Question: I try to make a corner in the cells of my QCalendarWidget. So I made a QItemDelegate in which I draw my triangle.
As the screenshot shows, the delegate works fine on the first column, but is completely broken on the others.
I don't understand where this comes from (I'm new to Qt, so maybe I did something wrong).
Here is the code:
'''
# ---------------------------------
# ------ CalendarDayDelegate ------
class CalendarDayDelegate(QItemDelegate):
def __init__(self, parent=None, projects=None):
super(CalendarDayDelegate, self).__init__(parent=parent)
self.projects = projects
def paint(self, painter, option, index):
painter._date_flag = index.row() > 0
super(CalendarDayDelegate, self).paint(painter, option, index)
if painter._date_flag:
rect = option.rect
corner = QPolygon([
rect.topRight(),
QPoint(rect.center().x() + (rect.center().x() / 2), rect.top()),
QPoint(rect.bottomRight().x(), rect.center().y())
])
painter.save()
painter.setRenderHint(painter.Antialiasing)
painter.setBrush(QBrush(QColor(Qt.darkGreen)))
painter.setPen(QPen(QColor(Qt.darkGreen)))
painter.drawPolygon(corner)
painter.restore()
def drawDisplay(self, painter, option, rect, text):
if painter._date_flag:
option.displayAlignment = Qt.AlignTop | Qt.AlignLeft
super(CalendarDayDelegate, self).drawDisplay(painter, option, rect, text)
# ----------------------
# ------ Calendar ------
class MonthReviewCalendar(QCalendarWidget):
def __init__(self, parent=None):
super(MonthReviewCalendar, self).__init__(parent=parent)
self._init_calendar()
def _init_calendar(self):
self.setVerticalHeaderFormat(
self.verticalHeaderFormat().NoVerticalHeader
)
self.setFirstDayOfWeek(Qt.Monday)
self.calendar_view = self.findChild(
QTableView, "qt_calendar_calendarview"
)
self.calendar_delegate = CalendarDayDelegate(
projects=self._raw_projects
)
self.calendar_view.setItemDelegate(self.calendar_delegate)
'''
And the screenshot

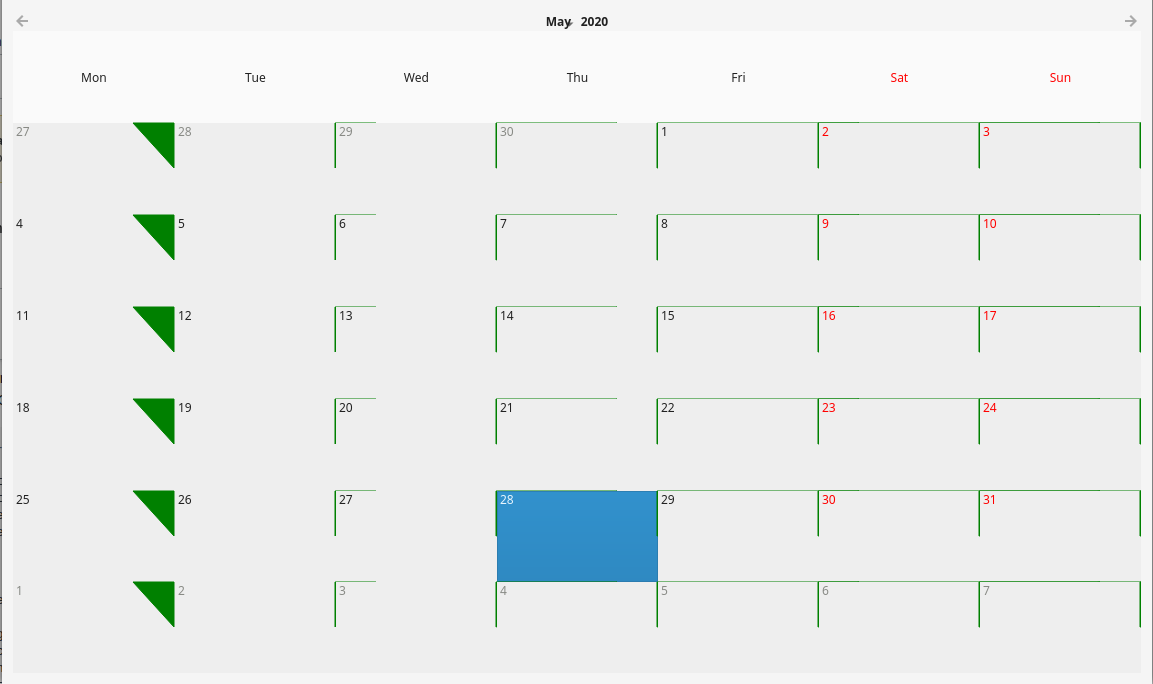
Answer: The issue is with the second point of the polygon: since you're setting it based on the 'x' of the , every new column of the table will have a different coordinate reference.
If you just print the rect, you'll see the result:
'''
def paint(self, painter, option, index):
# ...
if index.row() == 1:
print(index.column(), rect.center())
'''
Which will output:
'''
>>> 0 PyQt5.QtCore.QPoint(15, 41)
>>> 1 PyQt5.QtCore.QPoint(46, 41)
>>> 2 PyQt5.QtCore.QPoint(77, 41)
>>> 3 PyQt5.QtCore.QPoint(108, 41)
>>> 4 PyQt5.QtCore.QPoint(139, 41)
'''
Since you're half of the "center 'x'" coordinate everytime, the result is that the second point gets far and far away everytime you get a new rectangle based on a non-zero column.
If you want that corner to start at 75% of the rect width, just use a the top right corner as a reference, and then subtract/add relative coordinates (QPoint) from/to it:
'''
ref = rect.topRight()
corner = QPolygon([
ref,
ref + QPoint(-rect.width() / 4, 0),
ref + QPoint(0, rect.height() / 2)
])
'''